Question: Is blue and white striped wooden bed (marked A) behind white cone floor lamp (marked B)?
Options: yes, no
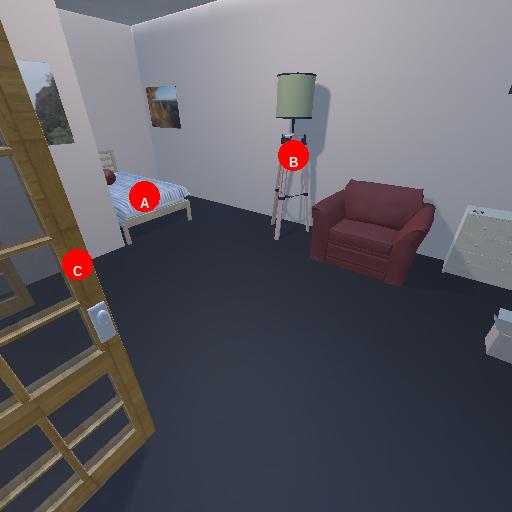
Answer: yes